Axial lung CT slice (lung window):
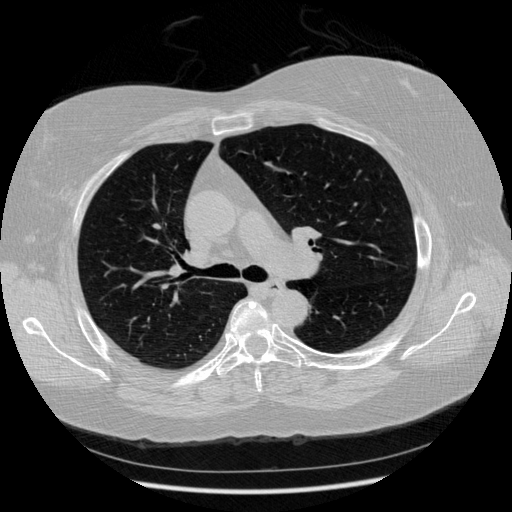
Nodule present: no